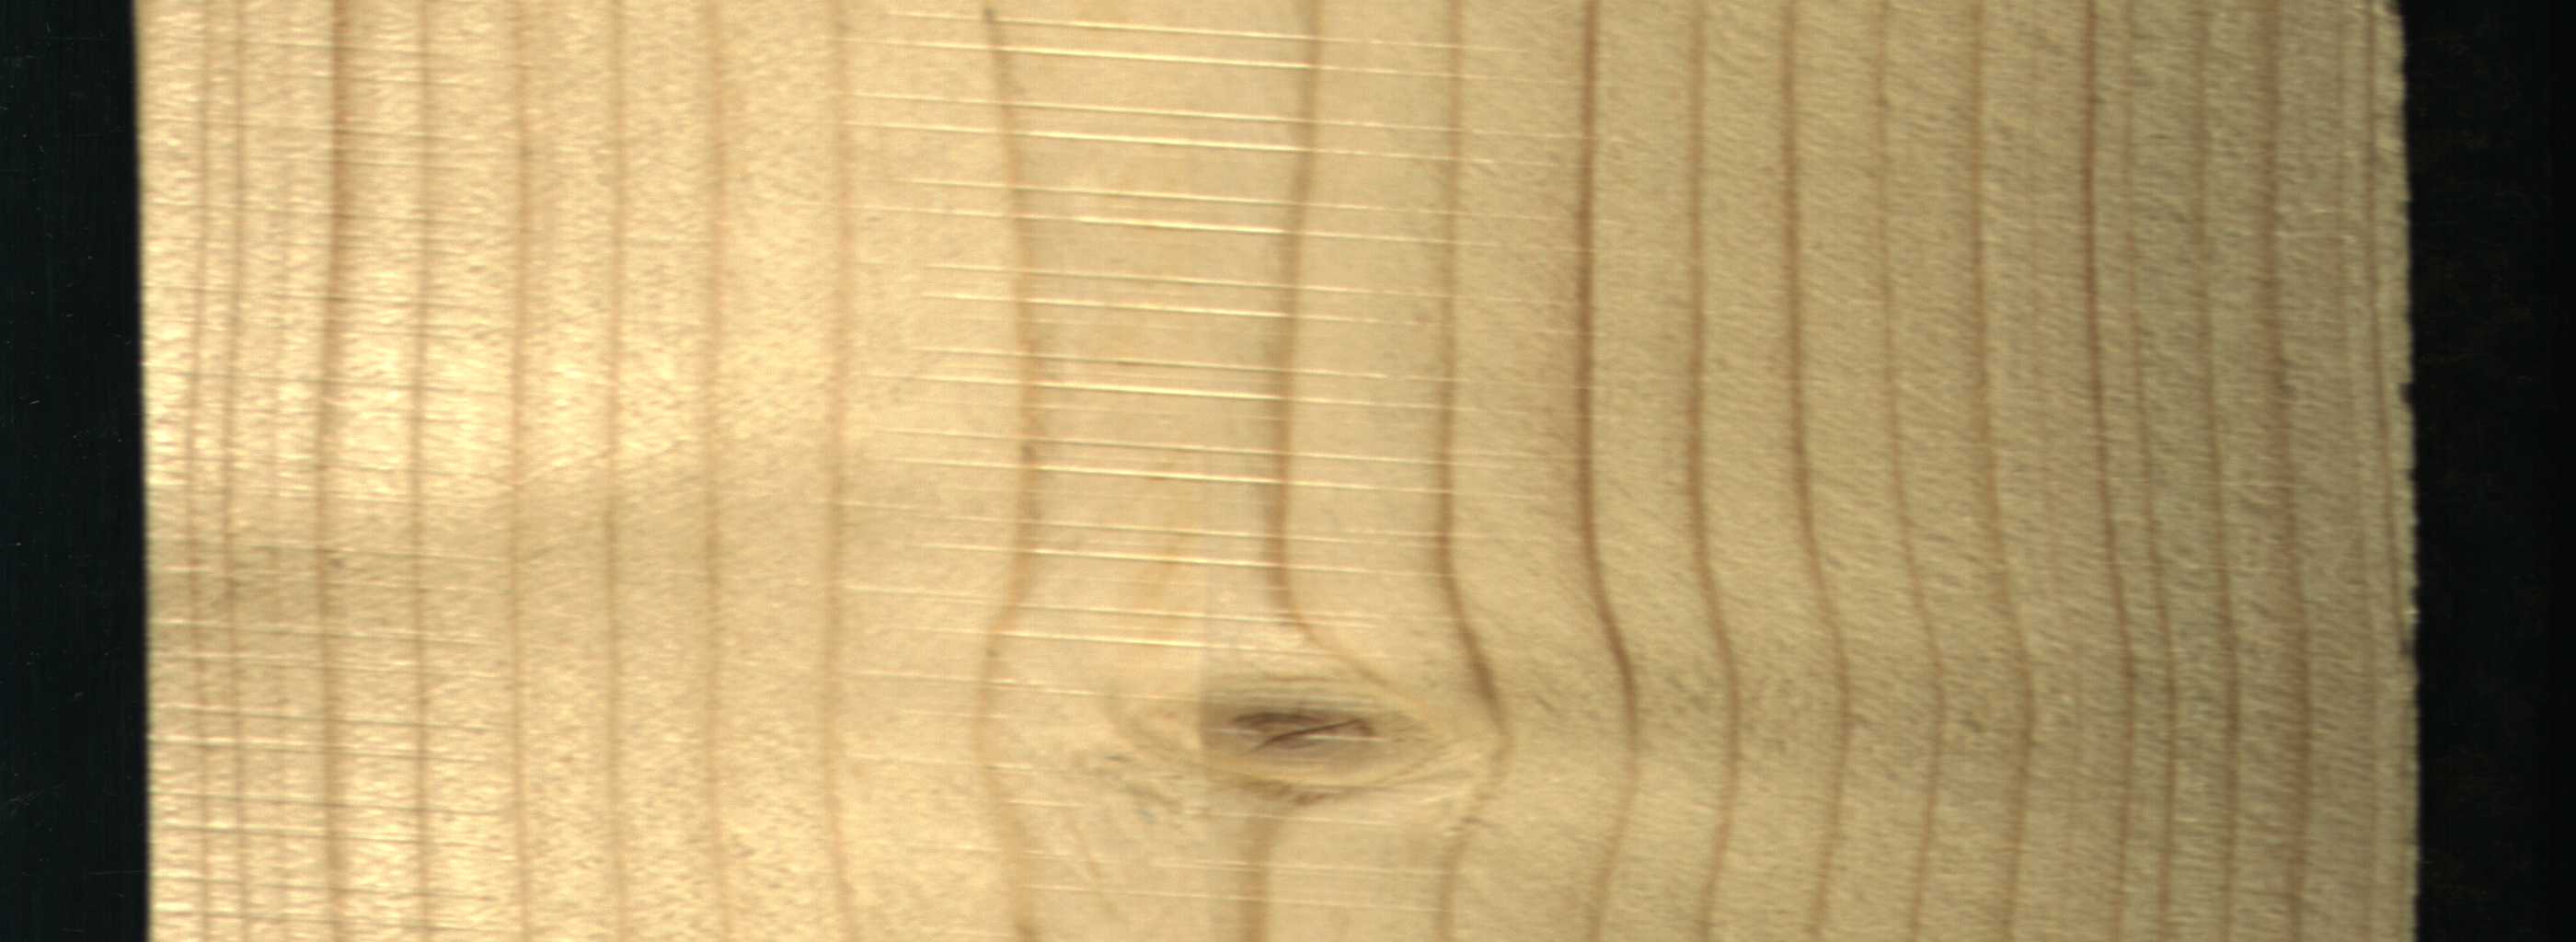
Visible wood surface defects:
knot_with_crack